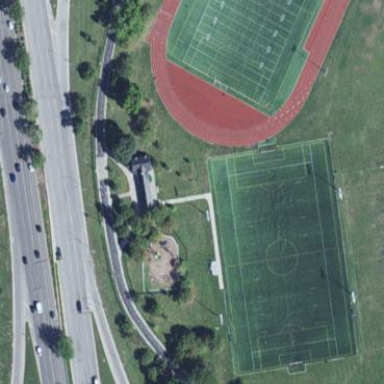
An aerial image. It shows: Soccer pitch with turf surface for leisure sports.